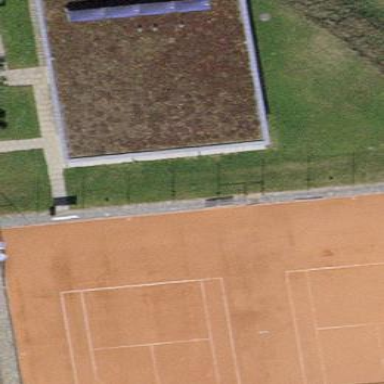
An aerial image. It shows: Building that is used for tennis.